Question: I am trying to retrieve a list of database records which have specific 'interest codes' inside of the 'custom_fields' table. So for example right now there is 100 records, I need the Name, Email and Interest Code from each of those records.
I've tried with the following statement:
'''
SELECT * FROM 'subscribers' WHERE list = '27' AND custom_fields LIKE 'CV'
'''
But with no luck, the response was:
'''
MySQL returned an empty result set (i.e. zero rows). ( Query took 0.0003 sec )
'''
You can see in this screenshot that at-least two rows have 'CV' inside custom_fields. Whilst within the database it's not called 'Interest Code', that's what they are so therefore why I am referencing it in this way.

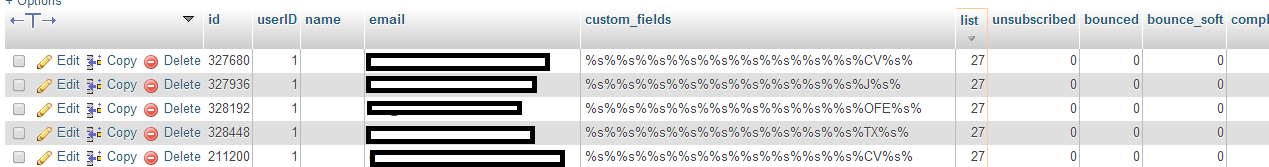
Answer: You need to enclose your "search string" inside some wildcards:
'''
select * from subscribers where list=27 and custom_fields like '%CV%';
'''
The '%' wildcard means "zero or more chacarcters at this position". The "_" wildcard means "a character in this position". Please read <URL> for more complex string comparissons.